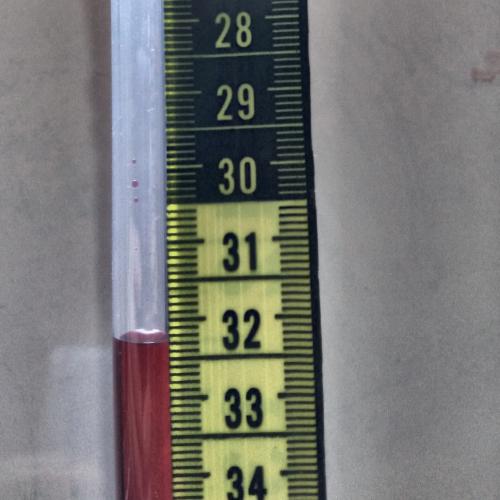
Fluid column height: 32.3 cm